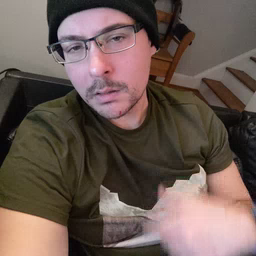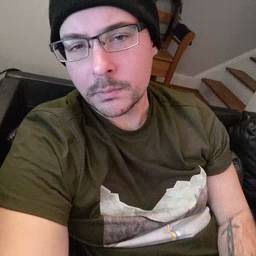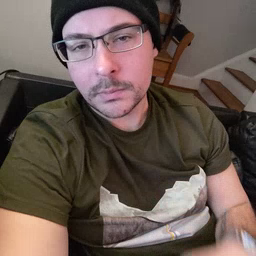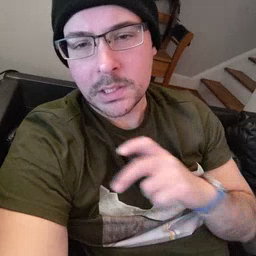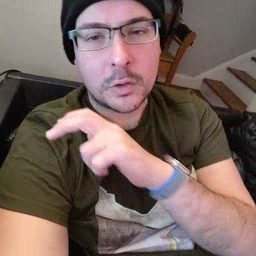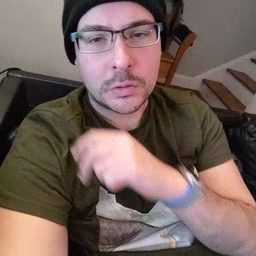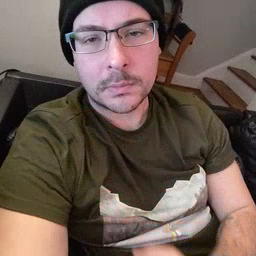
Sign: stairs